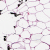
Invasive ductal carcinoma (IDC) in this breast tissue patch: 0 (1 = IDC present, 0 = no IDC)